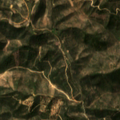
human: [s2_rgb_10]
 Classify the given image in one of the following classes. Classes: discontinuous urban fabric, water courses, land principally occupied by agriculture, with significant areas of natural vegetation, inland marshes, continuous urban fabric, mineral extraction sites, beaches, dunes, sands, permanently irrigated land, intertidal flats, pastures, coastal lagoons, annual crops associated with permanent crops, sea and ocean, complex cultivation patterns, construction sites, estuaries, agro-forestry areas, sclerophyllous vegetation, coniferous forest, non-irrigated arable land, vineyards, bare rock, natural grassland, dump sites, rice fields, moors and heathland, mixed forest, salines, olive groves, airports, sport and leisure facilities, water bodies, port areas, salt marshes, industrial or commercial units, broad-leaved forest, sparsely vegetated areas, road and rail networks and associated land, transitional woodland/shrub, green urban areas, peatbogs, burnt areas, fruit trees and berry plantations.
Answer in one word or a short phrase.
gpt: land principally occupied by agriculture, with significant areas of natural vegetation, mixed forest, sclerophyllous vegetation